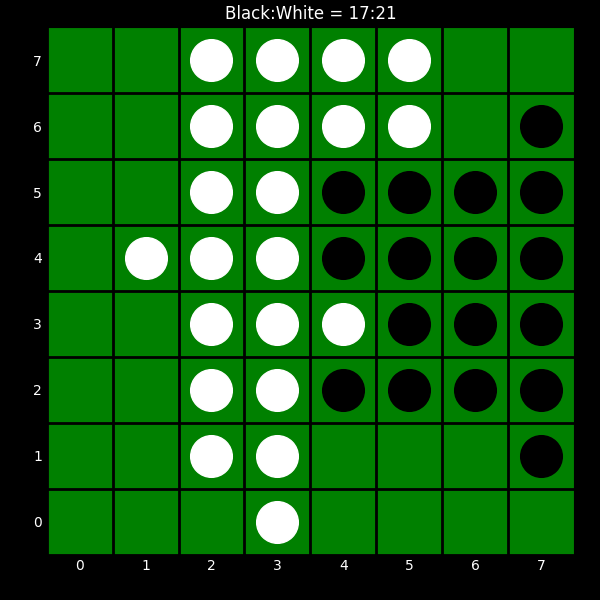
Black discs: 17
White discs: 21